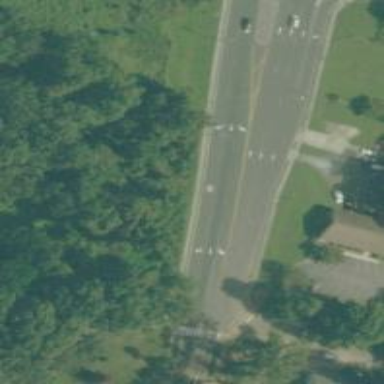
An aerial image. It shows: Primary road with asphalt surface.